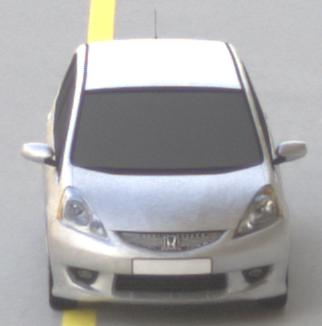
Make: Honda
Model: Jazz 1.2
Detailed model: Jazz (III) (11/08 - 04/11)
Model produced from: 2008/11
Model produced until: 2010/10
Doors: 5
Color: white
Road condition: dry road
Daytime: morning or afternoon
Contrast: medium contrast